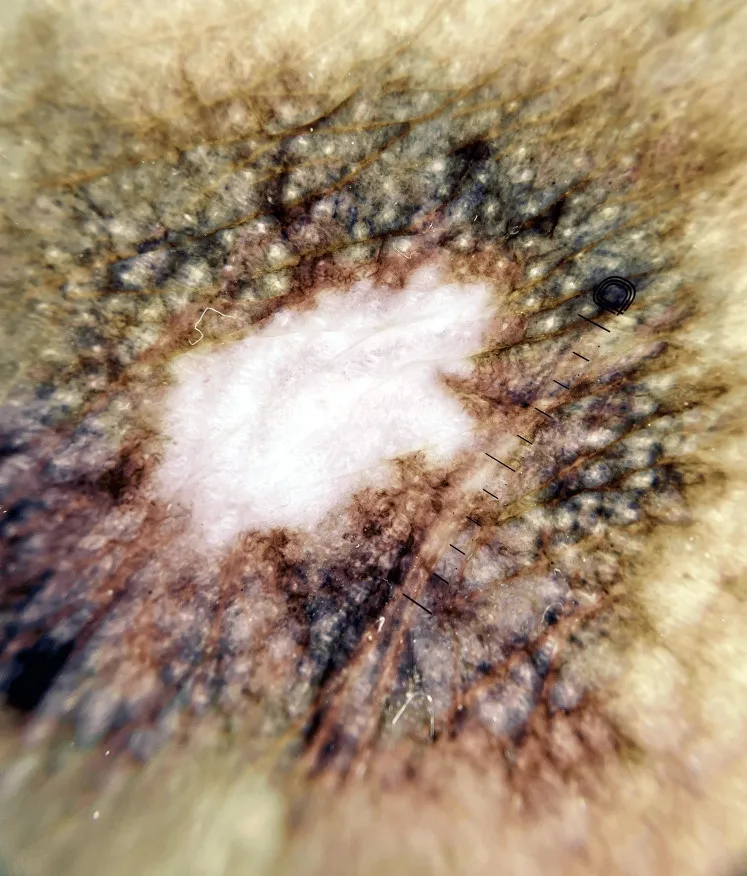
Dermoscopic image taken from the healed patch over right thigh showing central depigmentation surrounded by a peripheral brown hyperpigmented rim with the absence of follicular opening.
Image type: medical_photograph (skin_photograph)